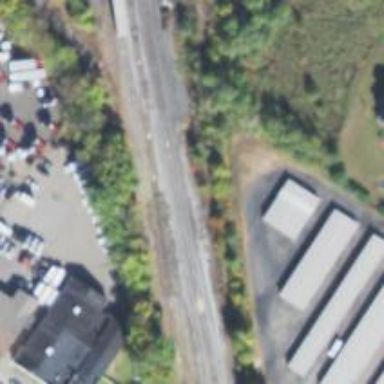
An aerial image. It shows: Railway siding for service.